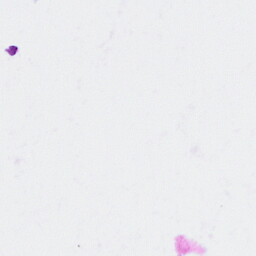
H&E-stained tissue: Breast